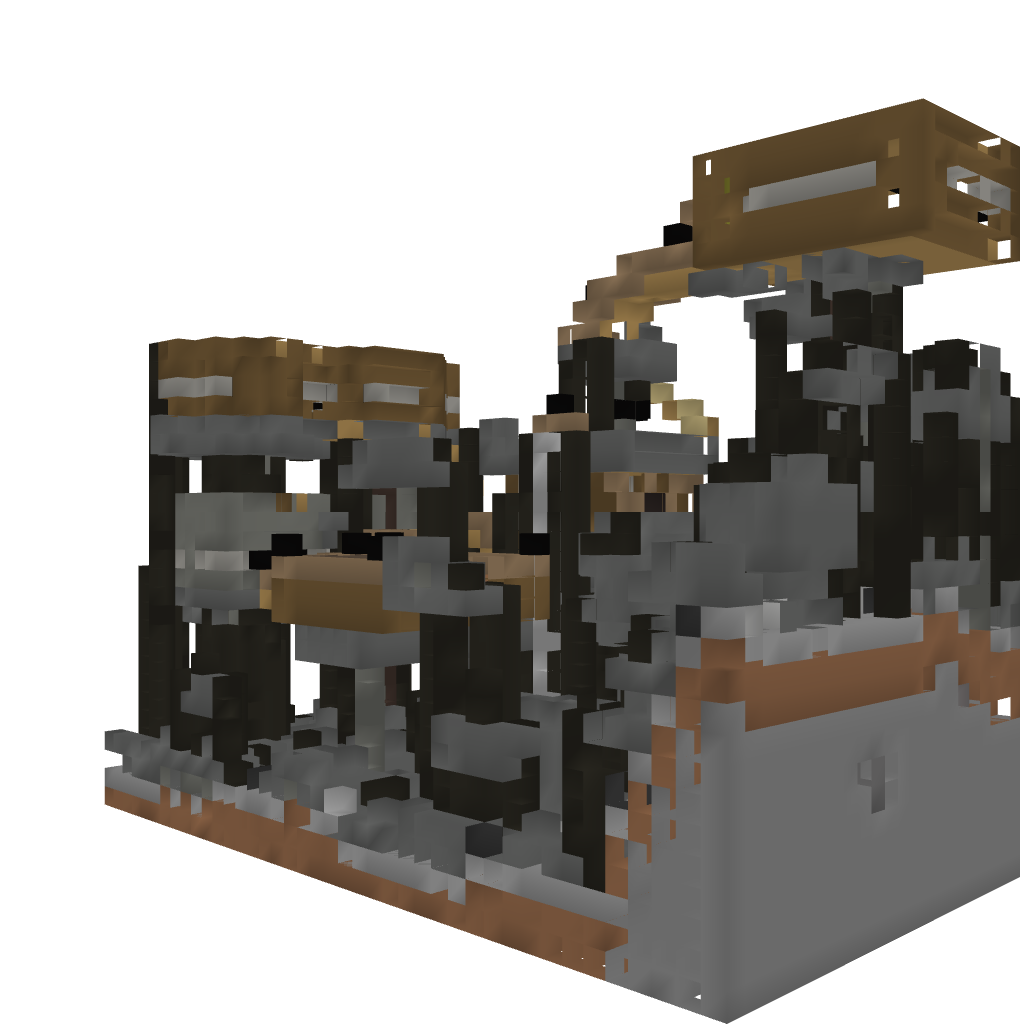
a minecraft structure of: TreeHouse